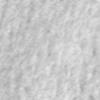
Label: no_change